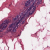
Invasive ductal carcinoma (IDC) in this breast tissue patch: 0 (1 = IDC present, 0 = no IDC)